Current action and preconditions to check: trajectory_clear

Your task: For each precondition in the list above, predict whether it will hold at this action.

Consider the current scene as observed from the mobile robot's camera, and analyze the predicted future states of all dynamic agents (e.g., people, animals, vehicles, or any moving entities) within the NEXT SECOND.

IMPORTANT: Only answer "very likely" if you are absolutely certain—based on strong, clear evidence—that a dynamic agent will violate the precondition in the predicted future state. Do NOT answer "very likely" for unlikely, ambiguous, or low-probability risks.

Ask yourself for each precondition: Is there a high probability, with clear and convincing evidence, that the predicted future states of any dynamic agent will interfere with the predicted future state of the currently executing action within the NEXT SECOND, causing that precondition to fail?

Assess the risk level based on these predictions. Use "likely" or "very likely" if motions create a clear risk of interference.

Use "neutral" or "improbable" if agents are nearby but their predicted paths are clearly diverging or non-conflicting.

Failure Risk Categories: "very improbable", "improbable", "neutral", "likely", "very likely"

Answer Format: Output ONLY the probability_of_failure value from these categories: "very improbable", "improbable", "neutral", "likely", "very likely"

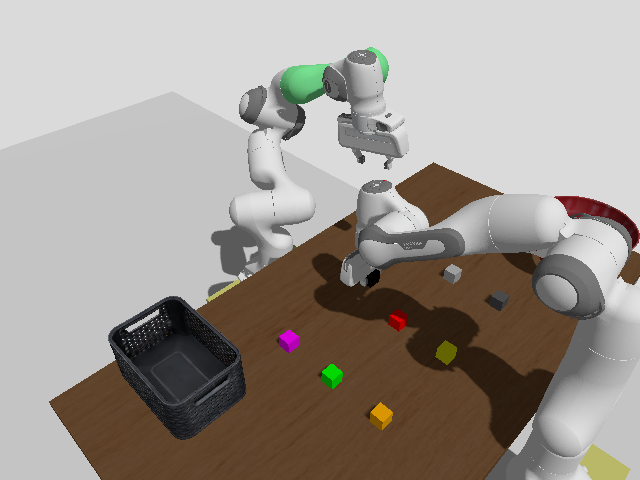

Answer: improbable